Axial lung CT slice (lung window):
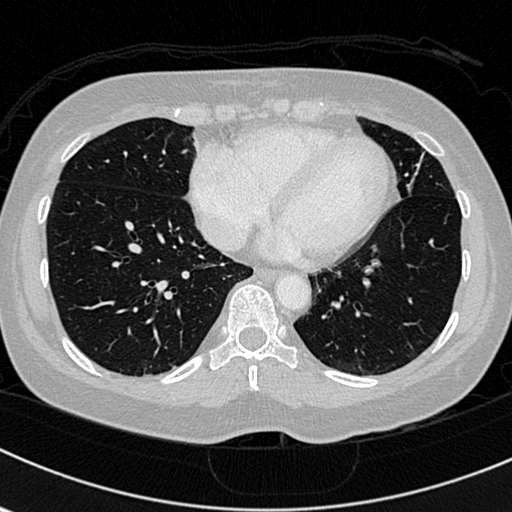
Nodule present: no